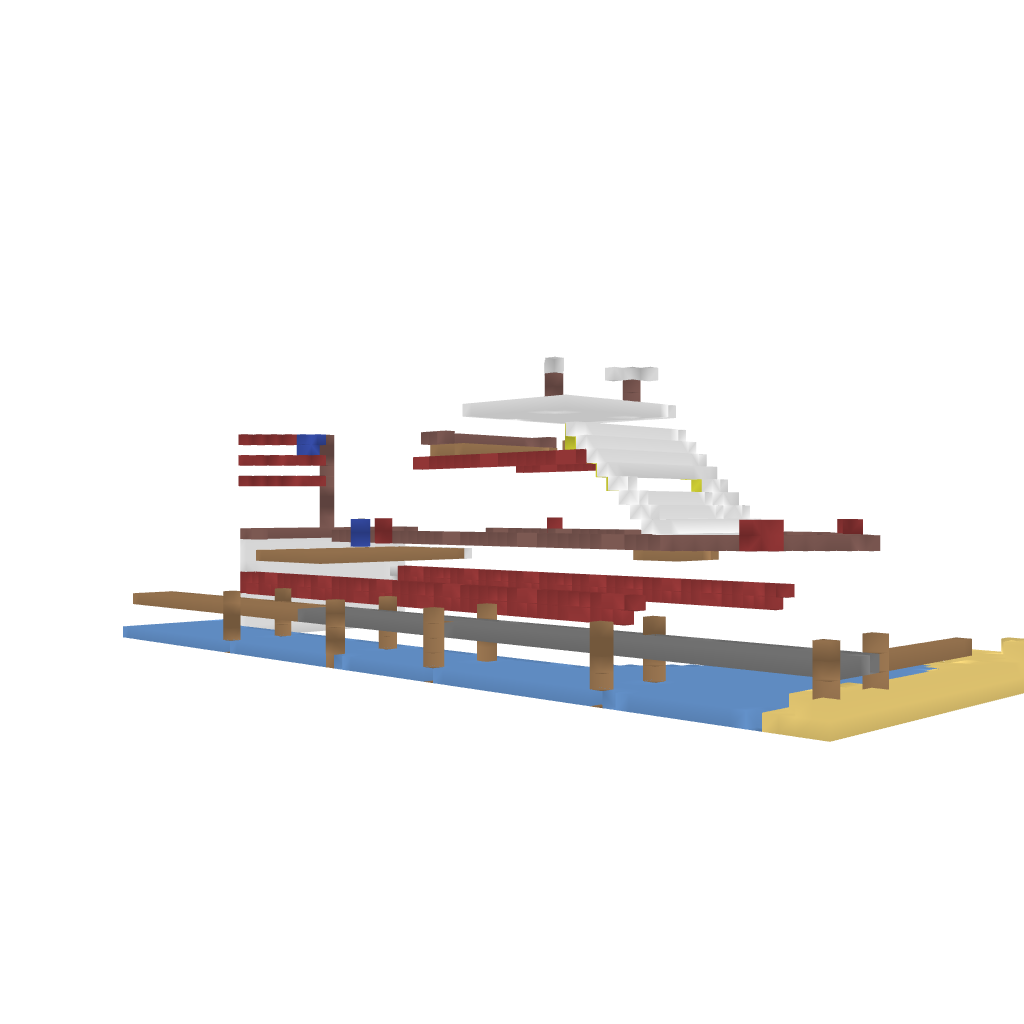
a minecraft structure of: medium size yacht bad low quality